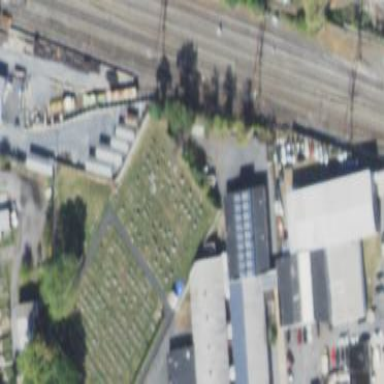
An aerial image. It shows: Graveyard.